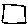
Label: square